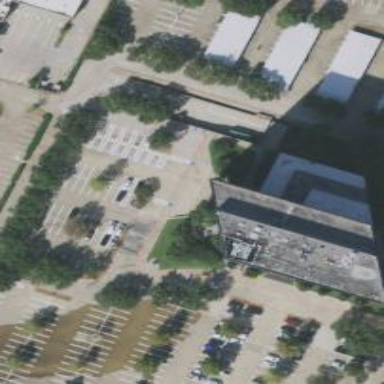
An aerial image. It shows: Office building.